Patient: sex F, age 63
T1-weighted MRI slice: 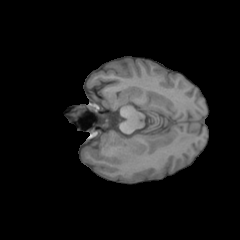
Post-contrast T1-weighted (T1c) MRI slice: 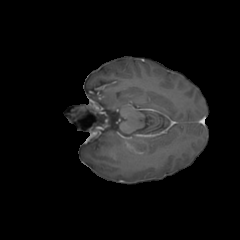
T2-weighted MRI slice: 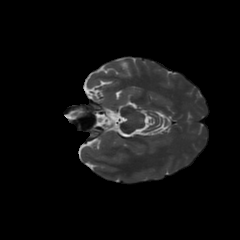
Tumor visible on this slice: yes
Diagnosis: Glioblastoma, IDH-wildtype
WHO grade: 4